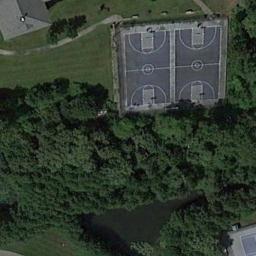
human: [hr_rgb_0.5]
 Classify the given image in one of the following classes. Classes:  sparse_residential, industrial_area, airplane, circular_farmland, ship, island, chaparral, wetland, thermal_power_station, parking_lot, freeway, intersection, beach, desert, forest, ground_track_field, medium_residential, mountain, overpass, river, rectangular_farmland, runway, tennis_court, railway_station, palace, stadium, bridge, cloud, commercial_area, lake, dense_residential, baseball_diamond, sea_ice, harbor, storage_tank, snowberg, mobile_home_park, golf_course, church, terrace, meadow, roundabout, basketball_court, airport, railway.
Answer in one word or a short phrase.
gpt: basketball_court